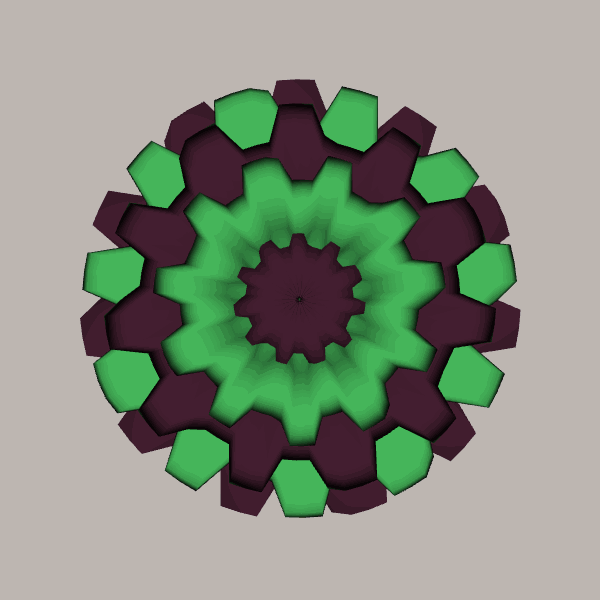
Background: light